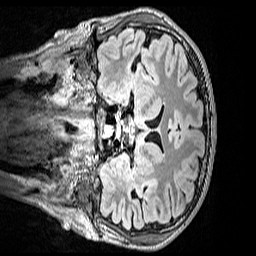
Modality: FLAIR
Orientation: coronal
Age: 11
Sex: male
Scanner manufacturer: siemens
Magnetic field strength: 3 T
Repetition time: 5 s
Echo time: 0.388 s